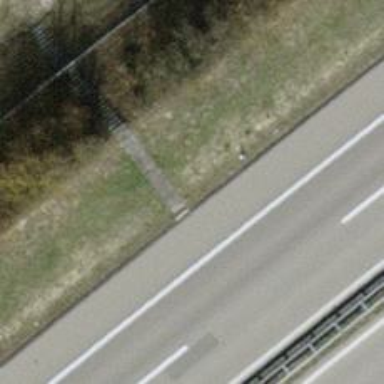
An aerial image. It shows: Road with steps.